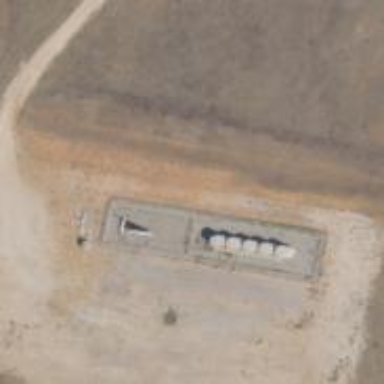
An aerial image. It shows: Storage tank with man-made structure.